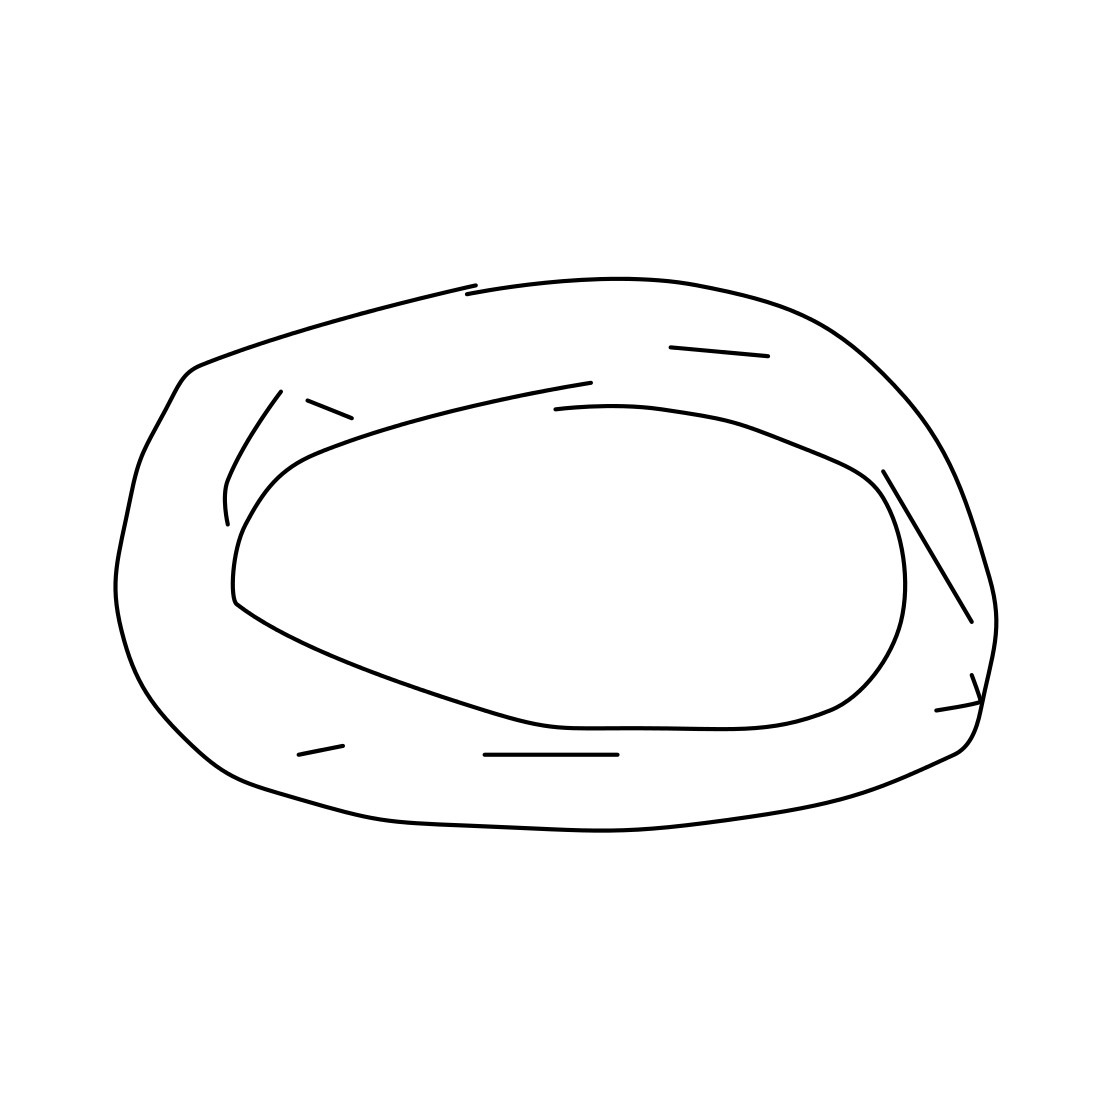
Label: donut